Question: I've recently recompiled TDBGrid component, to implement several custom functions, altho i've noticed that the feature of extra design-time context menu item "Columns editor" is gone now.

I've failed to find any code which creates this menu in original 'Vcl.DBGrids' unit and had a really bad luck looking for a solution online on how to do this.
This also applies to double-clicking. It used to call Columns Editor, now it just creates OnCellClick event.
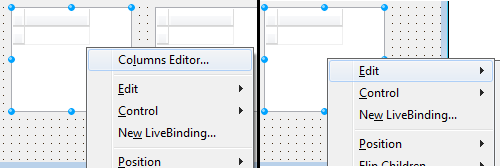
Answer: In your design time package for the component, implement a component editor:
'''
type
TMyComponentEditor = class(TComponentEditor)
procedure ExecuteVerb(Index: Integer); override;
function GetVerb(Index: Integer): string; override;
function GetVerbCount: Integer; override;
end;
procedure TMyComponentEditor.ExecuteVerb(Index: Integer);
begin
case Index of
0:
Beep;
end;
end;
function TMyComponentEditor.GetVerb(Index: Integer): string;
begin
Result := 'Beep';
end;
function TMyComponentEditor.GetVerbCount: Integer;
begin
Result := 1;
end;
'''
You need to register this component editor also. Call 'RegisterComponentEditor' in your 'Register' procedure to do so:
'''
RegisterComponentEditor(TMyComponent, TMyComponentEditor);
'''